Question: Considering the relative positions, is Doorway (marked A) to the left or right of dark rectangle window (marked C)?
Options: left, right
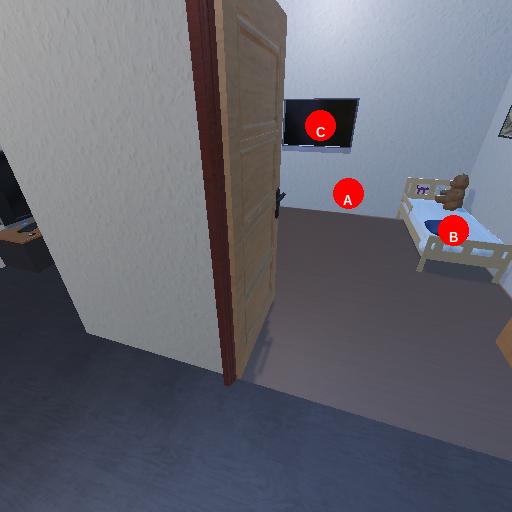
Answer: left